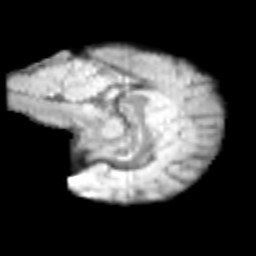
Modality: T2w
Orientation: sagittal
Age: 10
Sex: male
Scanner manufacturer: siemens
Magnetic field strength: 3 T
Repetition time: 3.8 s
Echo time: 0.07 s